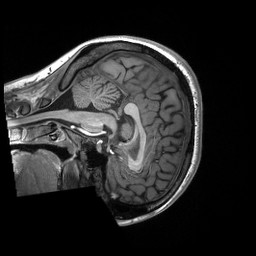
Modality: T1w
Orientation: sagittal
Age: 18
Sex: female
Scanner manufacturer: siemens
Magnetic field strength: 3 T
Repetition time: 2.3 s
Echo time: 0.00298 s